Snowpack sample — Snodgrass Mountain, Crested Butte, Colorado (2/4/25, 12:06 PM MST)
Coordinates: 38.923, -106.968
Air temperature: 35 °F
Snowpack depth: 80 cm
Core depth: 70 cm
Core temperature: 32 °F
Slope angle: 14°, slope face: 78°
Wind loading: low
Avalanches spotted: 0
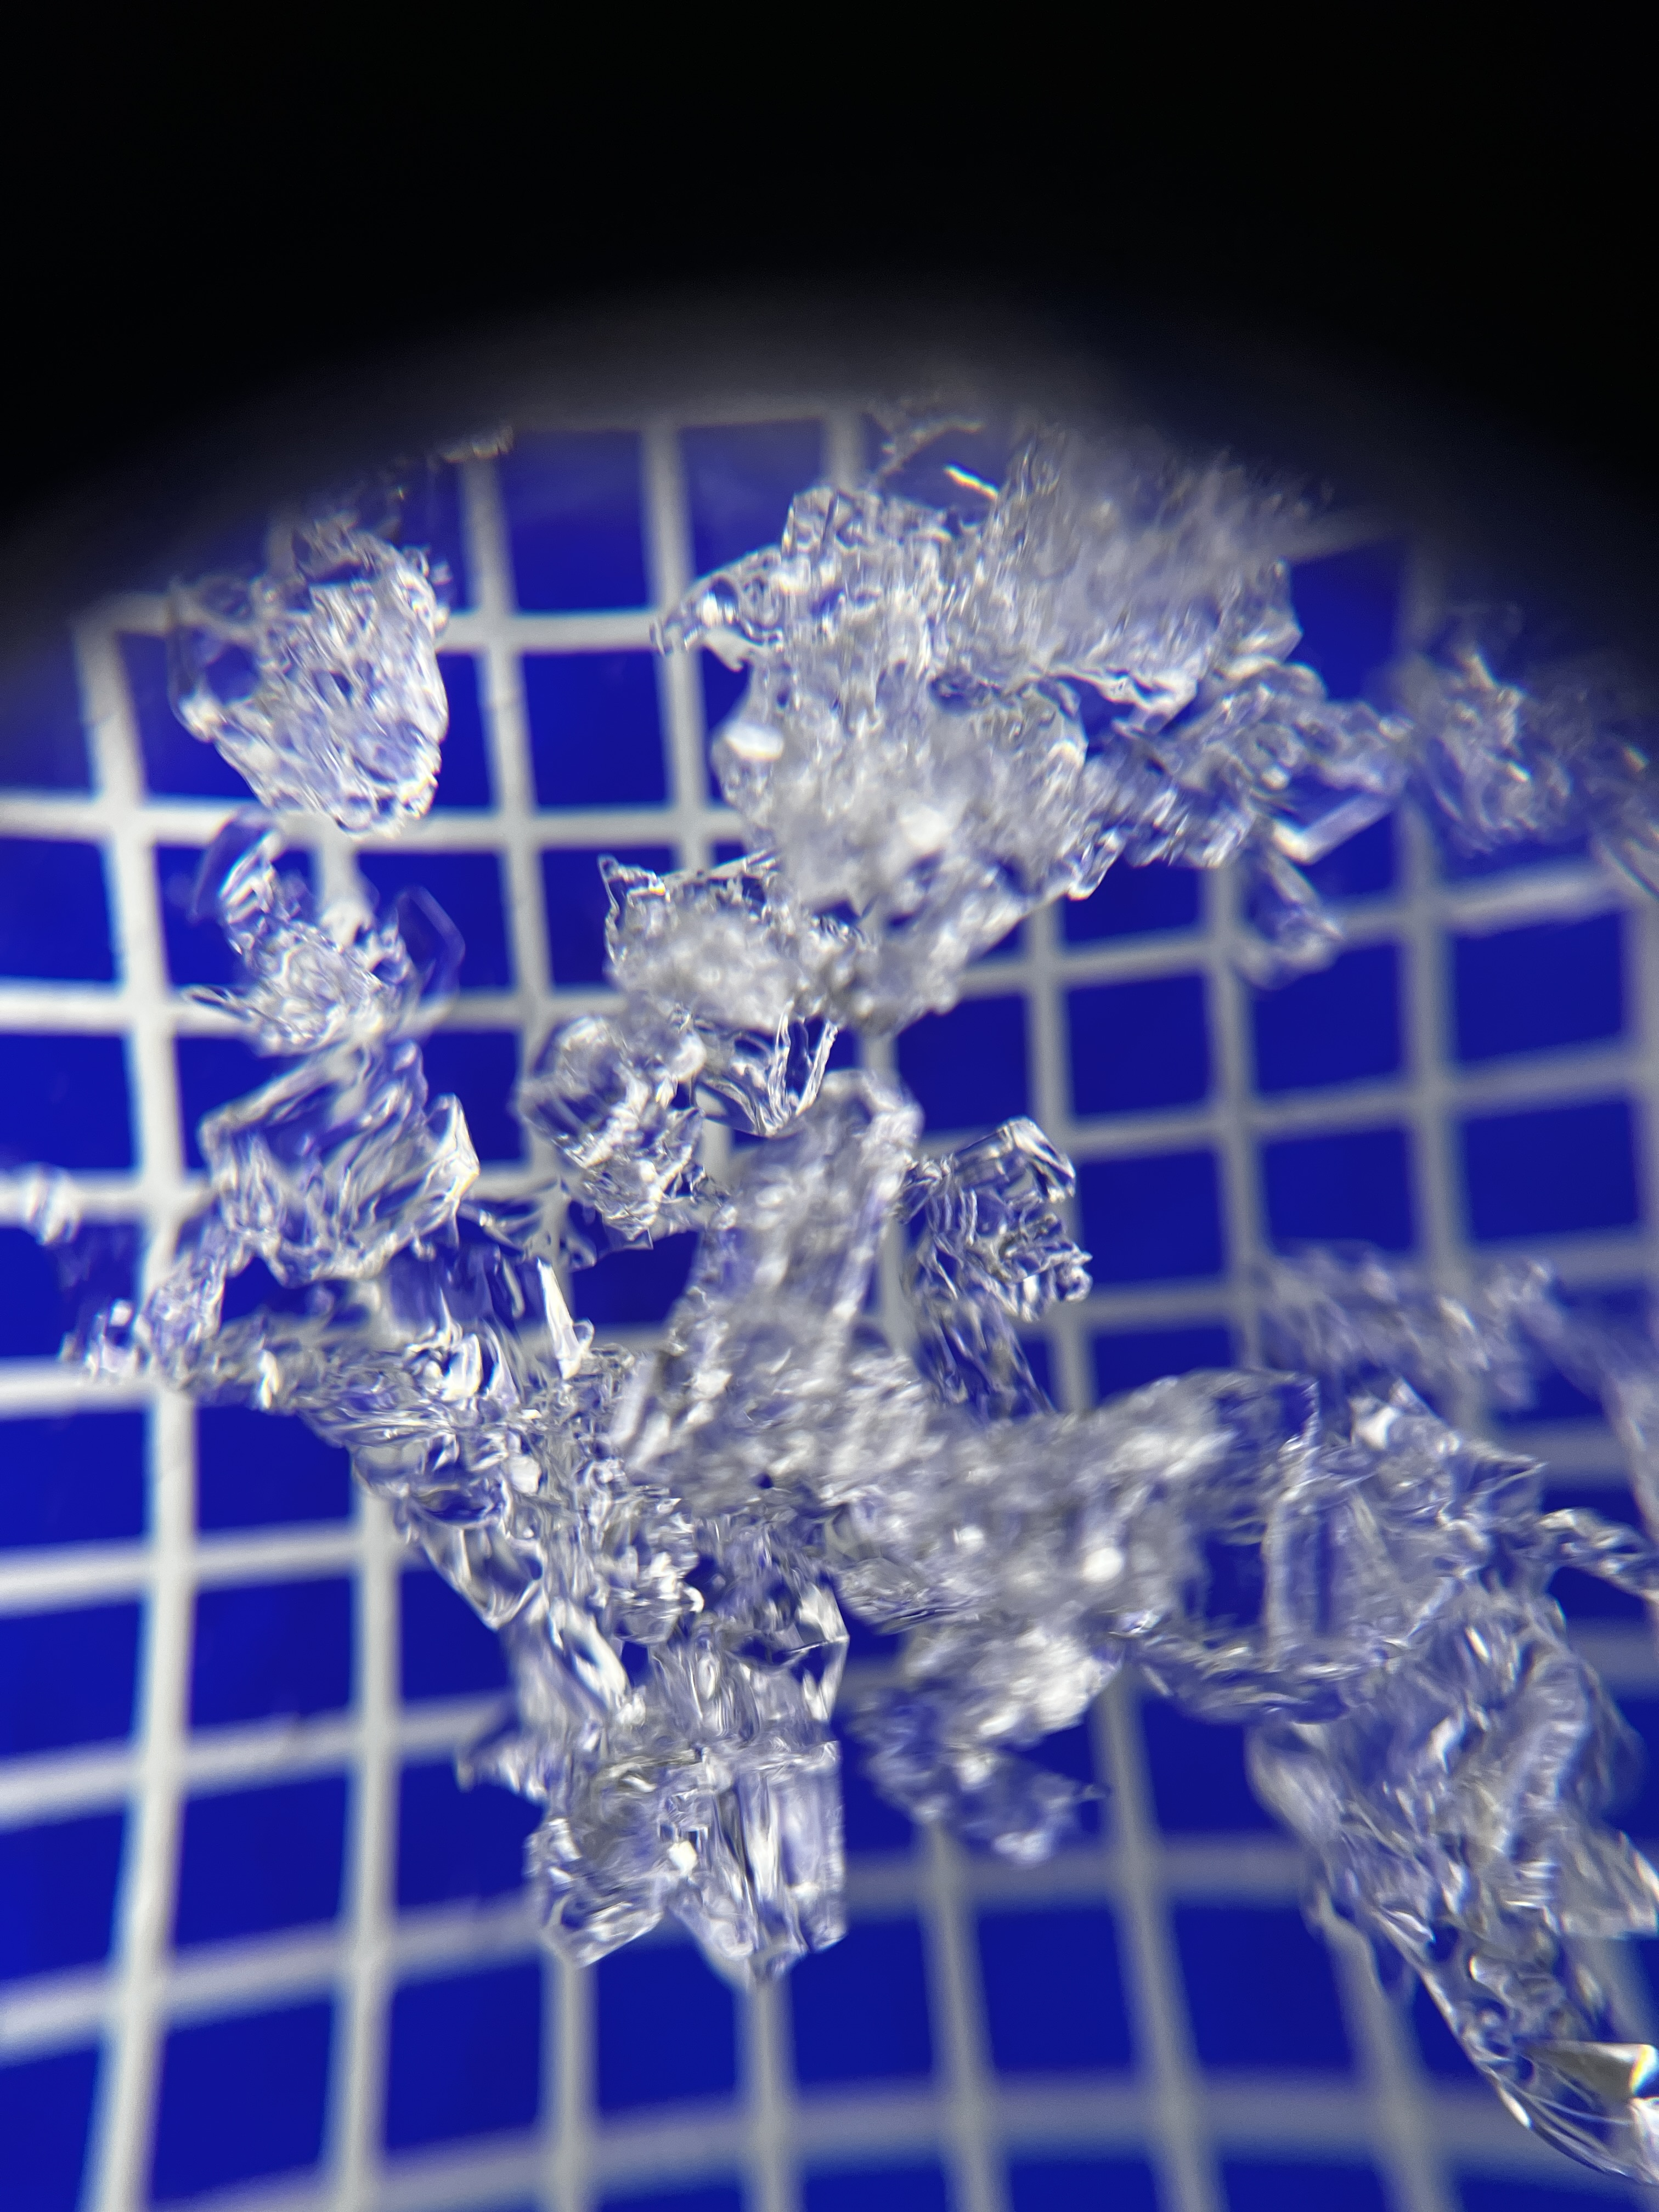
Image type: magnified_profile
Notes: No avalanches nearby, unusually warm weather for the last month reported by residents, Collected 25 yards from treeline